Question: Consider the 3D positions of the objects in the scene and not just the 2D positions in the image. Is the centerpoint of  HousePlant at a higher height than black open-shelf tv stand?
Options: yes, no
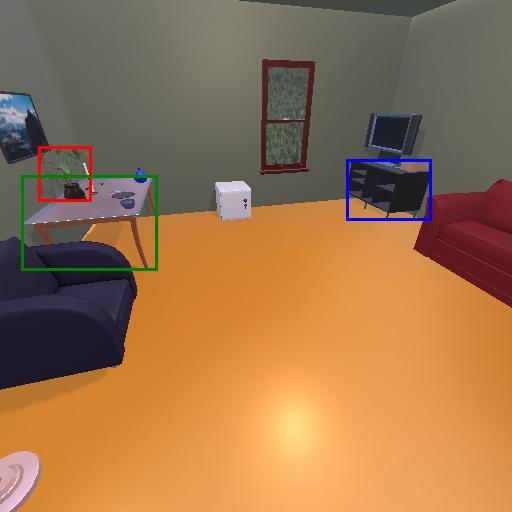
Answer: yes